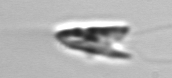
Label: Chrysochromulina_lanceolata